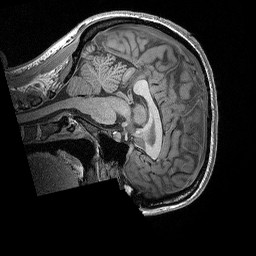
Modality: T1w
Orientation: sagittal
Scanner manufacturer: siemens
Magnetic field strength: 3 T
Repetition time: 2.3 s
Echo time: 0.00298 s